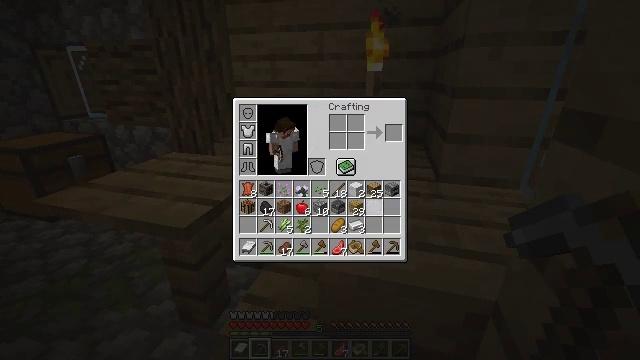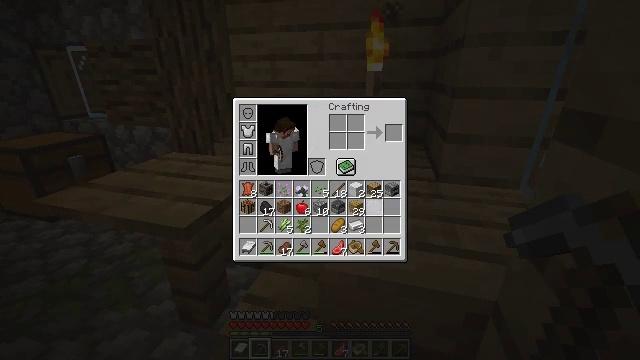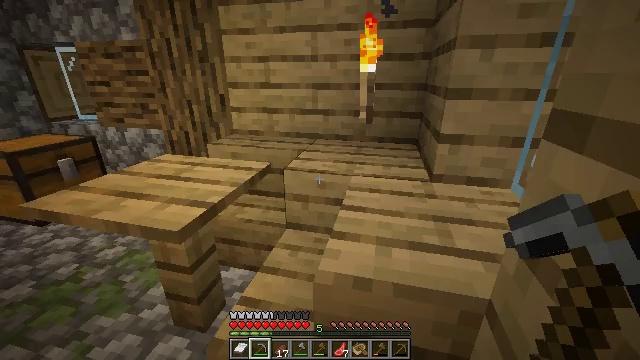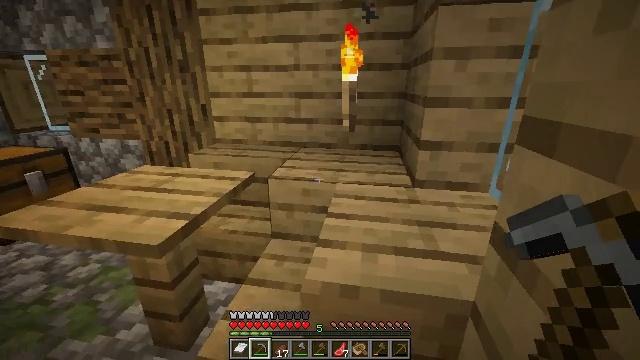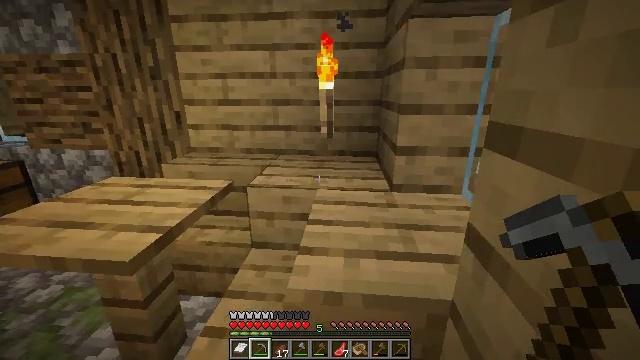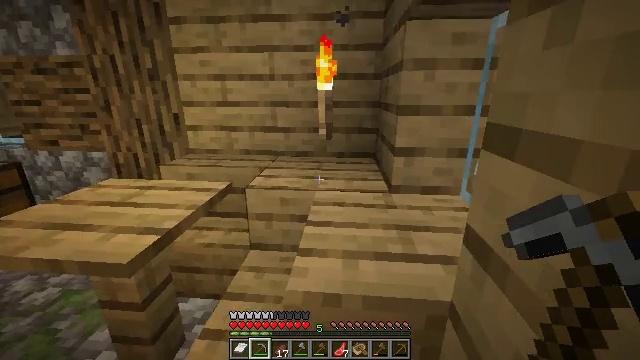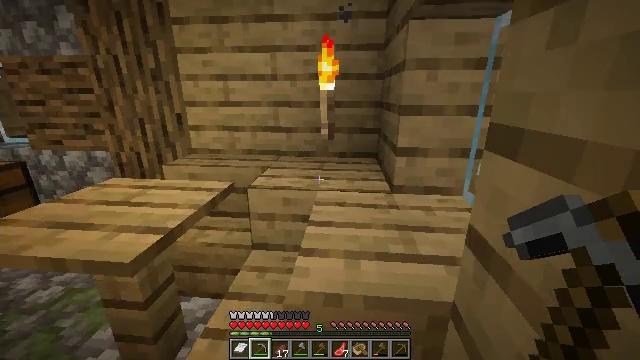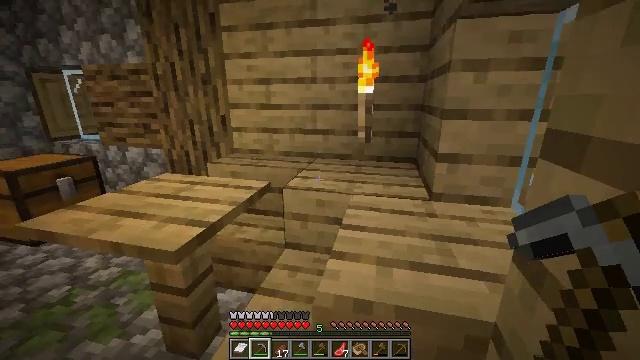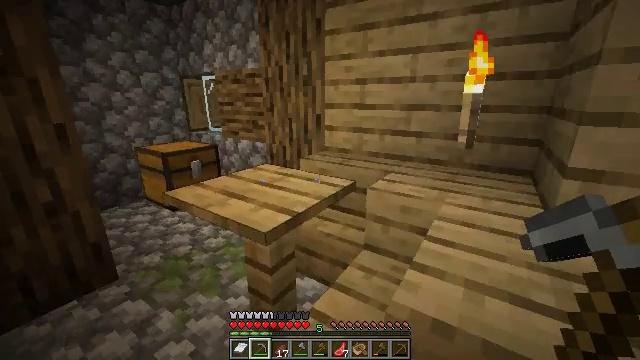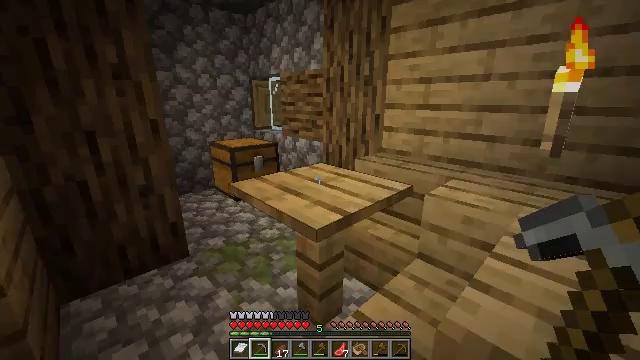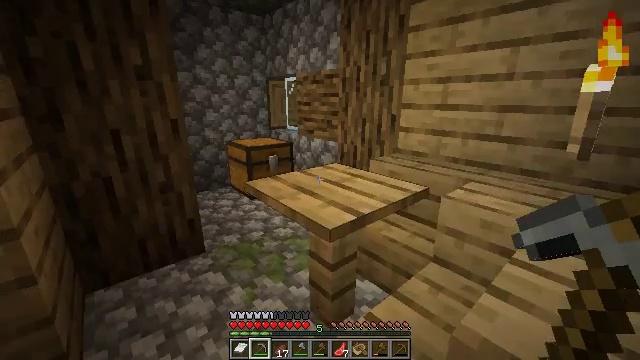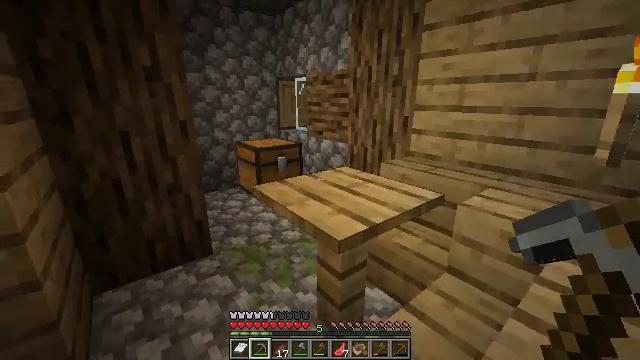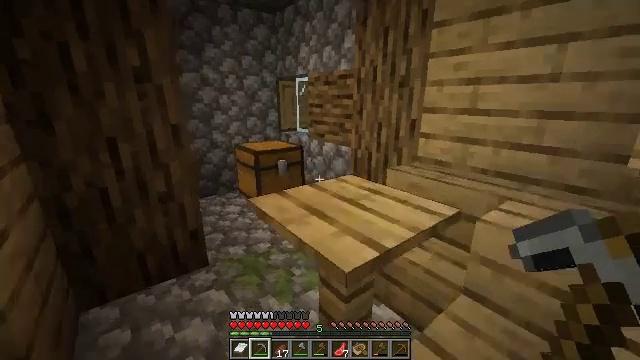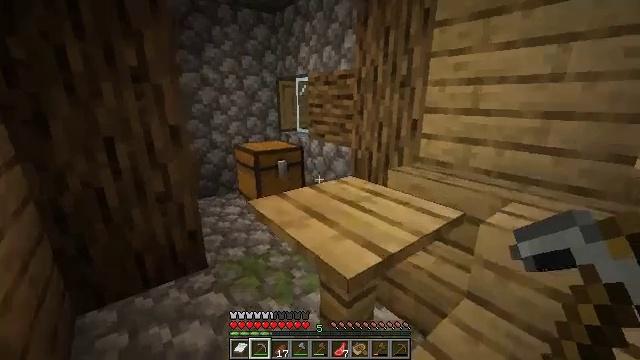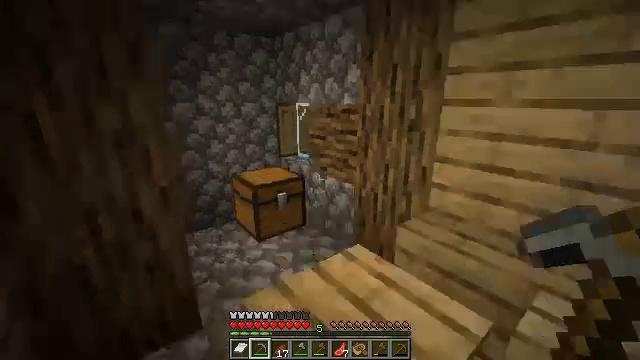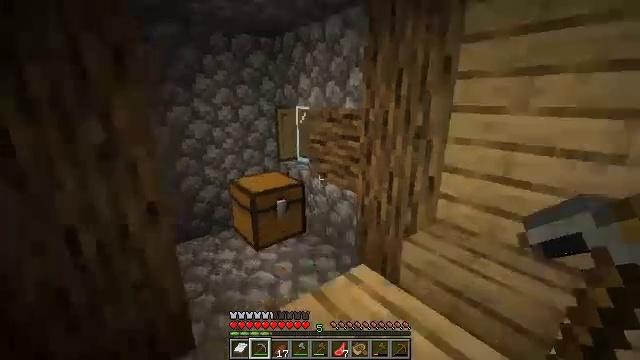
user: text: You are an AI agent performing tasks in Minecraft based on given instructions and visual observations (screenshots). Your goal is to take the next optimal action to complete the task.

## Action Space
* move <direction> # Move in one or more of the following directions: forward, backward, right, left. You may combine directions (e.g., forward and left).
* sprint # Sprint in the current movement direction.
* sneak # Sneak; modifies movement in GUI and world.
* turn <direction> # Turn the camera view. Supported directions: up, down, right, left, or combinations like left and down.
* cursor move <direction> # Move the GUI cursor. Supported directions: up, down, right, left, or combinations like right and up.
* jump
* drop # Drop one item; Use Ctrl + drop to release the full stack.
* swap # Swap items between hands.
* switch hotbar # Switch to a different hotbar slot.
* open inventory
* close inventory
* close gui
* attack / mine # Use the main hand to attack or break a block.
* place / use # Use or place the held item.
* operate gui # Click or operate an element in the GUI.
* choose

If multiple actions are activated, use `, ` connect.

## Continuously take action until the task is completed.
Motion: motion action
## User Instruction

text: Gather the grindstone to use later.
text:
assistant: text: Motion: no_op
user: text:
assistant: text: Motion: cursor move right
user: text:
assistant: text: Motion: turn right and up, close gui
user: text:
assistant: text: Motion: turn right and up
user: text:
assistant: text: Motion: no_op
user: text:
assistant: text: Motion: no_op
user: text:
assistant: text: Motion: turn left
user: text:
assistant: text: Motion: turn left
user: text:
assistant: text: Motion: turn left
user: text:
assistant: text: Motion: turn left
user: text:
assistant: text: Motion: move forward, turn left
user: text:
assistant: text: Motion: move forward
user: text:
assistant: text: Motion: move forward
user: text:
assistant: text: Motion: move forward
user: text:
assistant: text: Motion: move forward
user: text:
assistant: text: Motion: move forward
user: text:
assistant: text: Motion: move forward
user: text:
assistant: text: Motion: no_op
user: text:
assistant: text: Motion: no_op
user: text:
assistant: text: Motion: turn left
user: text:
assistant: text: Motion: turn left
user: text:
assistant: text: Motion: turn left
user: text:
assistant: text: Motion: move right
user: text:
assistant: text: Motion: move right
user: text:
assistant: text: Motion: move right
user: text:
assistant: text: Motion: move right
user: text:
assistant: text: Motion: move right
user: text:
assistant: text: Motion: move right, turn right
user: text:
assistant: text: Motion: turn right and down
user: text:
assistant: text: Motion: turn right and down